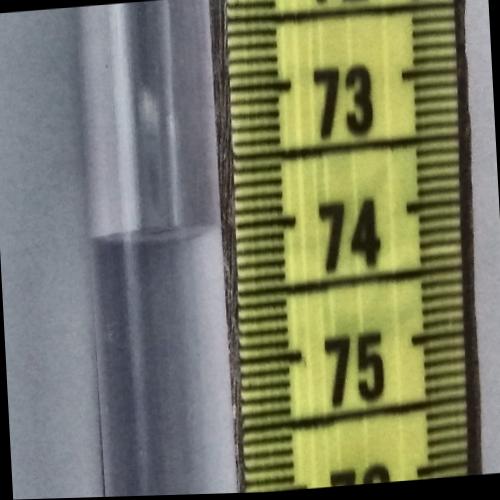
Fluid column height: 74.0 cm